Question: I have a div wrapped in another div.
The parent div is set to:
> display:table
The child div is set to
> div:table-cell
This is in order to vertically and horizontally centre some text.
But I aslo need to define the size of that text. This is becasue the div needs to float in the centre of the browser window, and the window itself is on a long page too.
I have uploaded a screenshot to show you what i mean.
So, this is why i need to define the height and width of my table-cell div too. It needs to fit within that circle.
I'm at a loss as to why i cant set the height or width of this table-cell.
I also need to do this in CSS, not jquery as it'll be the first thing that people see when the page loads, and there will be a lot of content on the landing page.
I've put the code here:
<URL>
'''
<!DOCTYPE HTML PUBLIC "-//W3C//DTD HTML 4.01//EN" "http://www.w3.org/TR/html4/strict.dtd">
<html>
<head>
<title>Div as Table-Cell Width/Height Mystery</title>
<style type="text/css">
body, html {
width:100%;
height: 100%;
background-color: gray;
margin: 0;
padding: 0;
}
#myTable {
margin: 0;
display: table;
width: 100%;
height: 100%;
border: 1px red solid;
}
#myCell {
display: table-cell;
max-height: 500px;
max-width: 500px;
min-height: 500px;
min-width: 500px;
height: 500px;
width: 500px;
text-align: center;
color: #000000;
line-height: 36px;
vertical-align: middle;
border: 1px yellow solid;
}
</style>
</head>
<body>
<div id="myTable">
<div id="myCell">I cannot define the width of a table cell and its driving me insane! The yellow border is the table-cell, however its been defined to be (min, max AND regular!!) as a 500px square.Instead, it's just defaulting to be 100%.</div>
</div>
</body>
</html>
'''

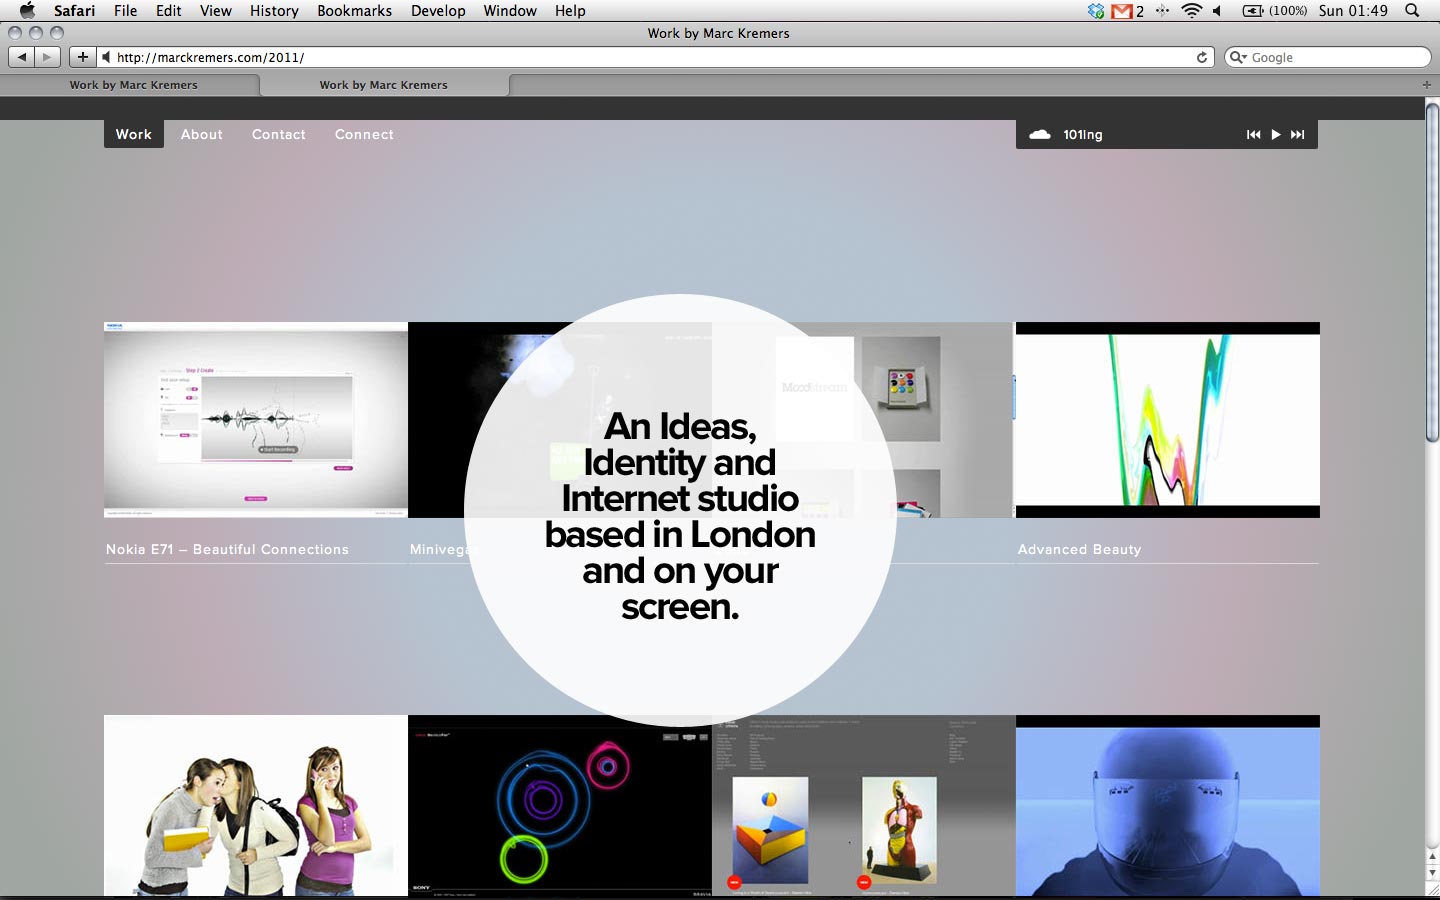
Answer: Here is the answer:
I'm surprised by how complicated this was, anyone have a better solution?
<URL>
'''
<!DOCTYPE HTML PUBLIC "-//W3C//DTD HTML 4.01//EN" "http://www.w3.org/TR/html4/strict.dtd">
<html>
<head>
<title>Browser Centred Div Overlay - WITH Specified Width and Height</title>
<style type="text/css">
html,body{
height:100%;
margin:0;
padding:0;
}
#stopTheOverlayFromAffectingTheContent {
position: absolute;
width: 100%;
height: 100%;
}
#verticalFix{
height:50%;
margin-top:-250px;
width:100%;
}
#horizontalFix {
width:500px;
height:500px;
margin-left:auto;
margin-right:auto;
}
#myTable {
background-color: aqua;
display: table;
width: 100%;
height: 100%
}
#myCell {
display: table-cell;
text-align: center;
vertical-align: middle;
}
#contentBelow {
height:3000px;
}
h1 {color:#fff;margin:0;padding:0}
</style>
</head>
<body>
<div id="stopTheOverlayFromAffectingTheContent">
<div id="verticalFix"></div>
<div id="horizontalFix">
<div id="myTable">
<div id="myCell">Lorem Ipsum</div>
</div>
</div>
</div>
<div id="contentBelow">DEVIL</div>
</body>
</html>
'''